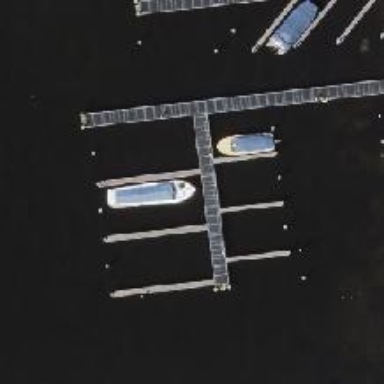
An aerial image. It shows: Man-made pier.